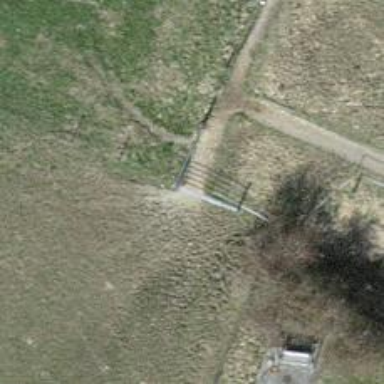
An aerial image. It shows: Gate.